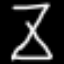
Label: hourglass